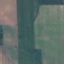
Land use / land cover: AnnualCrop